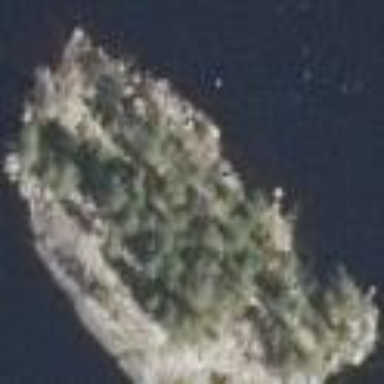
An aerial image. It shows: Islet surrounded by woodland.